Question: I'm trying to achieve this result:

Features:
1. Tooltip shows instantly, on click.
2. FadeIn and position animation starts at same time, and then, still while animating position, the element fades out.
3. Several tooltips can be visible at once (in case two or more buttons are clicked shortly one after another)
4. Message content is taken from a dynamic JSON object.
I'm able to duplicate and display the tooltip onclick, but for some reason , or replace it's content.
See example error below, or <URL>.
:
'''
<div id="ptsAlert">
<span class="ptsAlert">
message
<div class="ptsAlert-arrow"></div>
</span>
</div>
<table>
<tr>
<td class="btn">01</td>
<td class="btn">02</td>
<td class="btn">03</td>
</tr>
<tr>
<td class="btn">04</td>
<td class="btn">05</td>
<td class="btn">06</td>
</tr>
</table>
'''
'''
h1 {
font-size:50px;
margin:10px;
}
body {
text-align:center;
}
td {
border: 1px solid;
padding: 5px;
cursor: pointer;
}
.ptsAlert {
display:none;
background-color: #EE0000;
color: #FFFFFF;
font-size: 27px;
font-weight: bold;
line-height: 1.7em;
margin: 10px auto;
padding: 0 10px;
position: absolute;
text-align: center;
}
.ptsAlert-arrow{
border-color: #EE0000 transparent transparent;
border-style: solid;
border-width: 8px;
bottom: -15px;
height: 0;
left: 3px;
position: absolute;
width: 0;
}
'''
'''
//Function to show points alerts
$('.btn').click(function(event) {
var points = 10;
$('#ptsAlert').clone(true, true).contents()
.appendTo('body')
.css('top', (event.pageY - 75) + 'px')
.css('left', (event.pageX - 10) + 'px')
.css('display', 'inline-block')
//.hide().fadeIn();
});
'''
The commented line '.hide().fadeIn()'produces the following error:
'''
NS_ERROR_XPC_BAD_CONVERT_JS: Could not convert JavaScript argument arg 0 [nsIDOMWindow.getComputedStyle]
'''
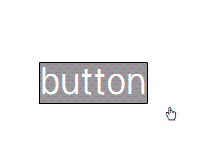
Answer: '''
//Function to show points alerts
$('.btn').click(function(event) {
$('#ptsAlert').find("> span").clone(true, true)
.css('top', (event.pageY - 75) + 'px')
.css('left', (event.pageX - 10) + 'px')
.css('display', 'inline-block')
.appendTo($('body'))
.hide().fadeIn(); //this line doesn't break the code (anymore)
});
'''
optimized
'''
var $body=$(document.body);
var $ps=$("#ptsAlert");
var $tltp = $ps.find(">span");
$body.on("click",".btn",function(event) {
$tltp.clone(true, true)
.css('top', (event.pageY - 75) + 'px')
.css('left', (event.pageX - 10) + 'px')
.css('display', 'inline-block')
.appendTo($body)
.hide().fadeIn();
});
'''